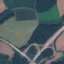
Land use / land cover: Highway